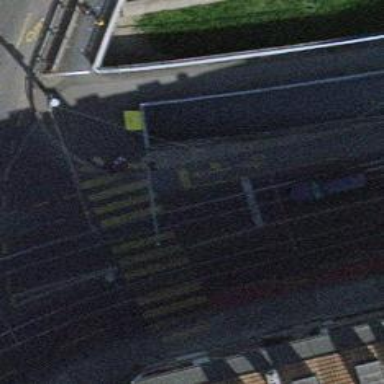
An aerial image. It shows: Crossing with traffic signals.